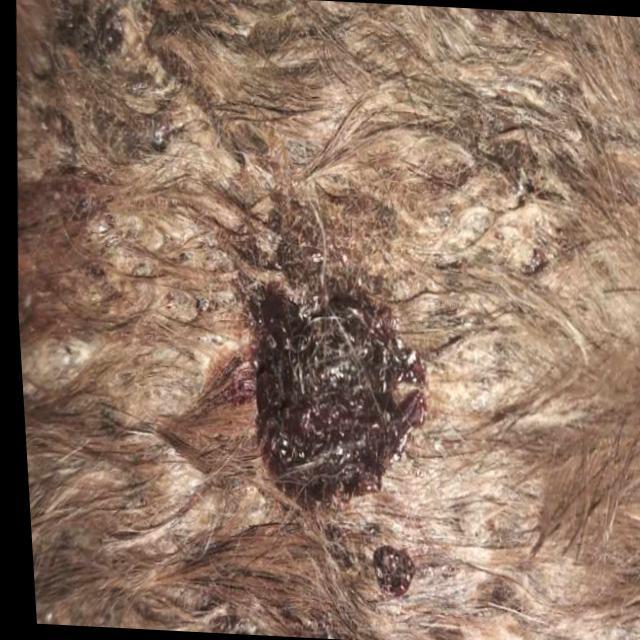
Canine demodicosis (Demodex mange) — caused by Demodex canis mites. Presents with alopecia, follicular papules, pustules, and comedones. Often localized on face and forelimbs.